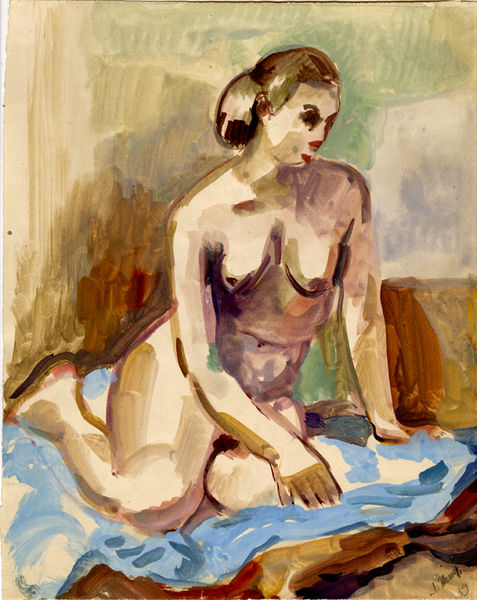
Titel: Nude, Nude
Künstler: Lev Fedorovich Zhegin
Standort: Amherst (Massachusetts, USA)
Institution: Mead Art Museum, Amherst College
Schlagwörter: blue, hands, oil, women, bun, face, female, green, hair, nose, painting, portrait, sit, sitting, wall, woman, yellow, bed, sheet, brown, hand, naked, nude, orange, eyes, feet, gaze, color, impressionism, shadow, mouth, abstract, arms, neck, watercolor, watercolour, bent, legs, cloth, impressionist, breasts, figure, shading, resting, shadows, paint, act, body, light blue, nipples, thighs, vagina, leg, cream, relaxed, boobs, scetch, acrylic, oils, fugure, woman\, armpits, comfortable, titties, yeller, creme